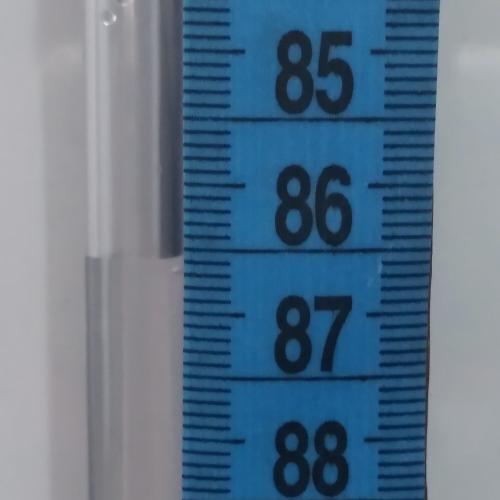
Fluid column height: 86.6 cm